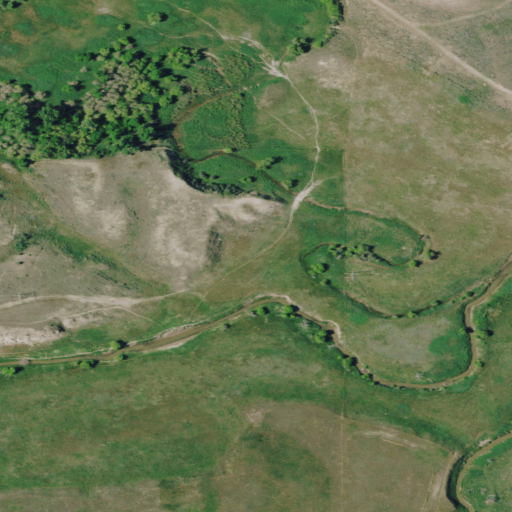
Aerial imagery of valley in Montana named Indian Coulee containing shrub, herbaceous wetlands, grassland, and woody wetlands